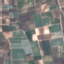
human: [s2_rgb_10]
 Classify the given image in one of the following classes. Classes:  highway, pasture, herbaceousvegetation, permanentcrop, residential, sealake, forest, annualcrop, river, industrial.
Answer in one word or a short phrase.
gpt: PermanentCrop